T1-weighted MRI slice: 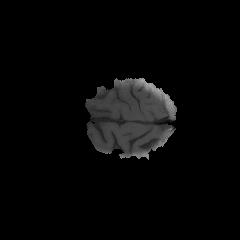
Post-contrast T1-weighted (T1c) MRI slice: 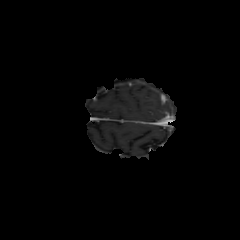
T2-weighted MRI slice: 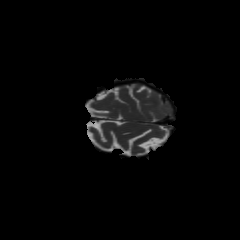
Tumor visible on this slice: yes